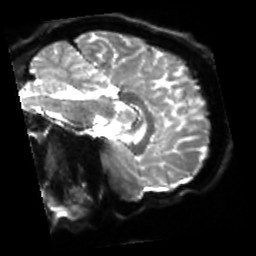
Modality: sbref
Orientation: sagittal
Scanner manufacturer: siemens
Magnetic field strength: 3 T
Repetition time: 4 s
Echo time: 0.0594 s